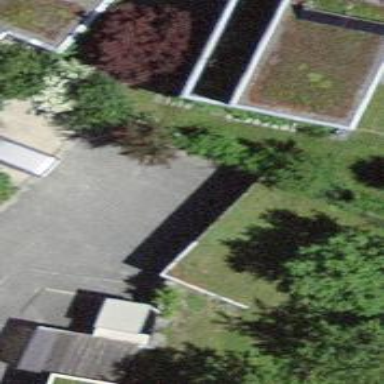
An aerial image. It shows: Parking entrance.